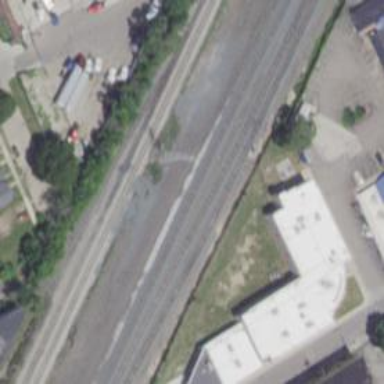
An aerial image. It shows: Railway siding with rails.